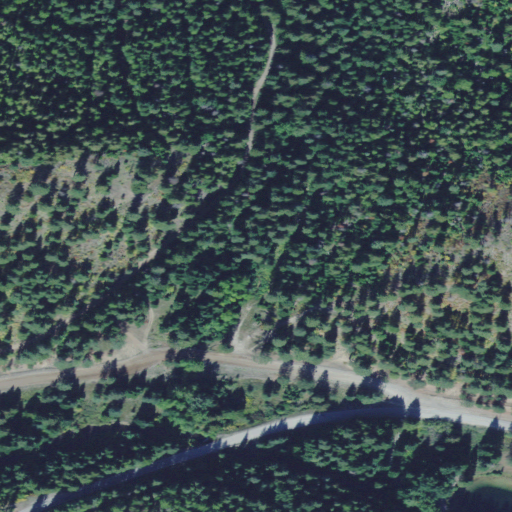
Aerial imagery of valley in Idaho named Deadman Gulch containing evergreen forest, open development, low intensity development, woody wetlands, herbaceous wetlands, and shrub